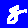
Digit: 8